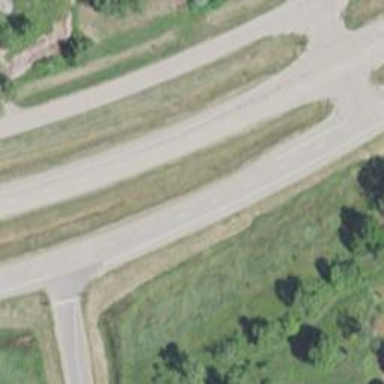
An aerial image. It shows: Asphalt road classified as primary highway with expressway characteristics.